Question: Hello all of matplotlib experts! I have not found description in matplotlib examples of how can I set which colours I want each area to be. Is it possible to set the colours myself instead of matplotlib automatically assign them?
The contour map that I obtained so far looks like this:

Any other recommendations on how to produce readable contour maps will be very much appreciated!
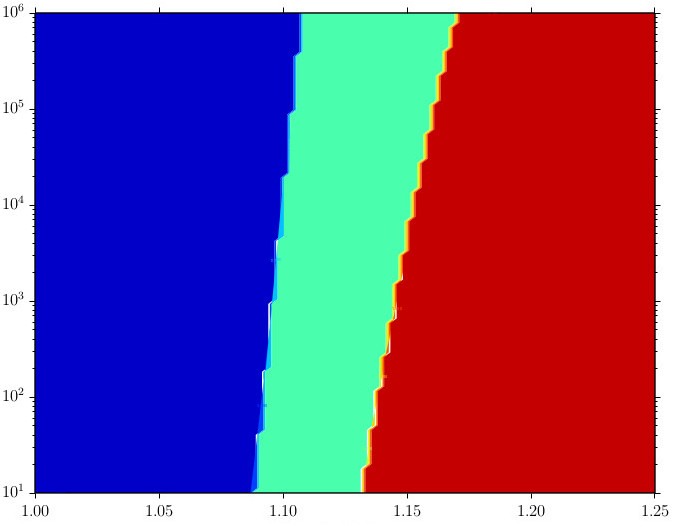
Answer: Check out <URL>. You can set up your own colormap colors like this:
'''
cmap = mpl.colors.ListedColormap(['r', 'g', 'b', 'c'])
'''
You can also select from the existing <URL>